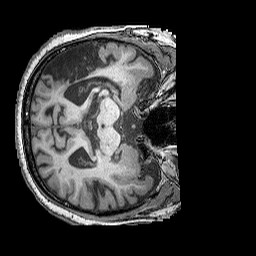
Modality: T1w
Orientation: axial
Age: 58
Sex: male
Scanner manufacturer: siemens
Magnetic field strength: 3 T
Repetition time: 2.25 s
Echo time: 0.00415 s